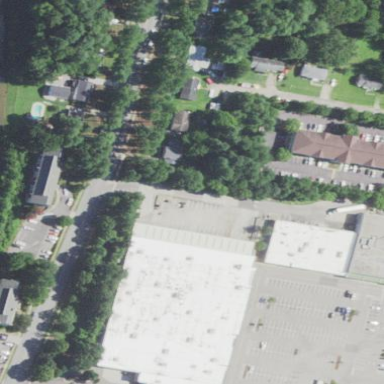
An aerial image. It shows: Commercial building.